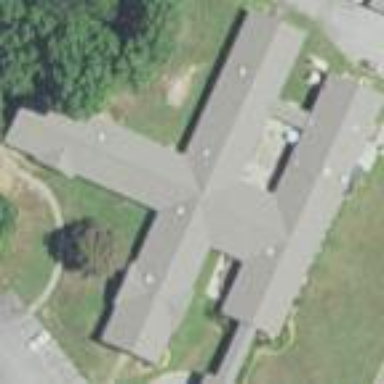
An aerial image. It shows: Building.